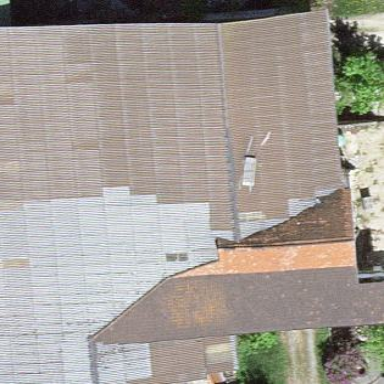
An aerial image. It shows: Cowshed building.